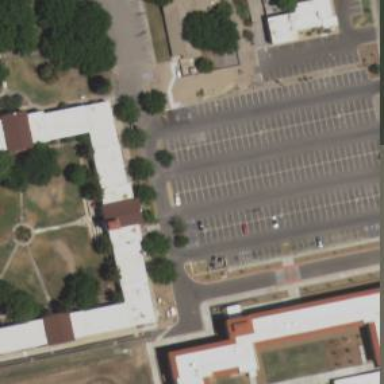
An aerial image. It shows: Parking area.